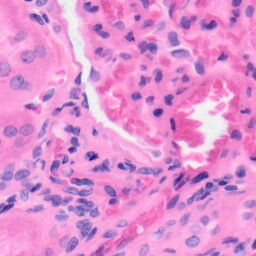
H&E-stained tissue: Kidney